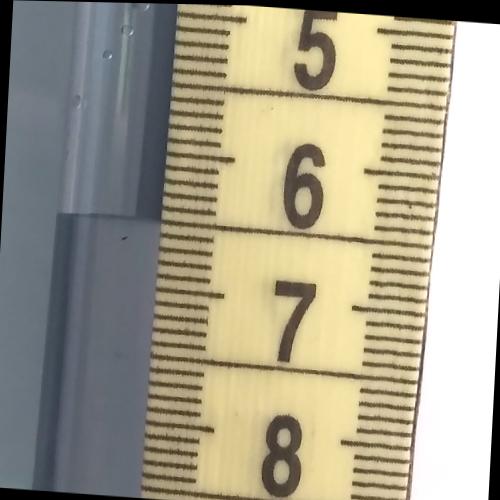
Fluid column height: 6.5 cm